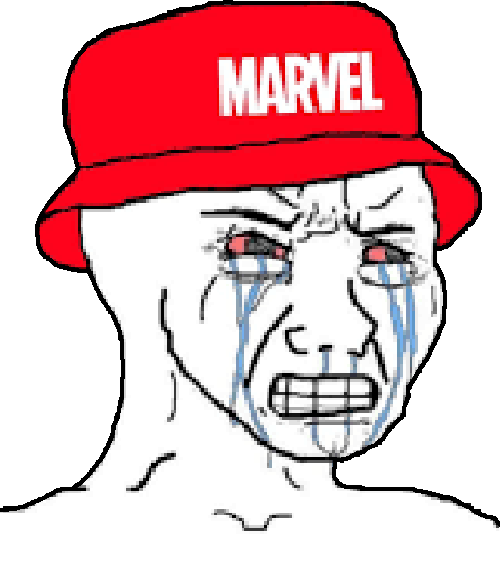
Label: 5_Crying_Wojak